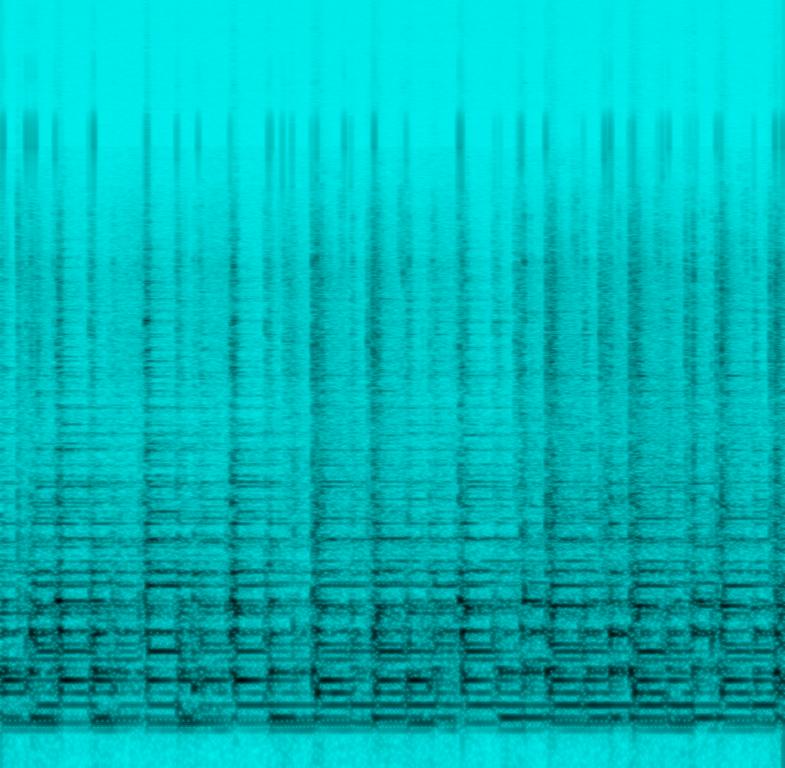
The song is an instrumental. The tempo is medium and sometimes glitch out if time, with a banjo being played by a beginner. The song is amateurish in quality and not pleasant. The song audio quality is very poor.